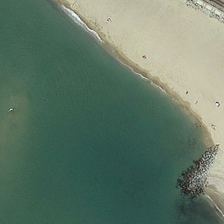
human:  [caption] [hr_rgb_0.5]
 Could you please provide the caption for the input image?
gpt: there are some people playing on the beach .

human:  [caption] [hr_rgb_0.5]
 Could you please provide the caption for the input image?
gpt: there are some people playing on the beach .

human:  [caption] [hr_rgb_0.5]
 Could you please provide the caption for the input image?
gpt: there is a broad road near the beach .

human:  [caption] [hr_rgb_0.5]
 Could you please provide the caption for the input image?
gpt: there is a broad road near the beach .

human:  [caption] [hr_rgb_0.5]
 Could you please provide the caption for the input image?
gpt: there is a broad road near the beach .